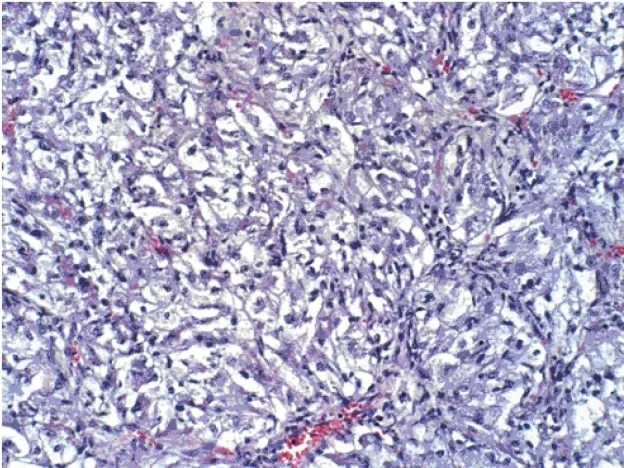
Tumor is composed of clear cells.
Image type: pathology (h&e)